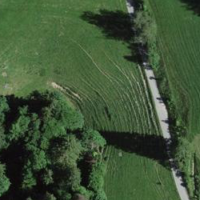
EUNIS habitat code: 52
Species observed at this site:
Matricaria discoidea